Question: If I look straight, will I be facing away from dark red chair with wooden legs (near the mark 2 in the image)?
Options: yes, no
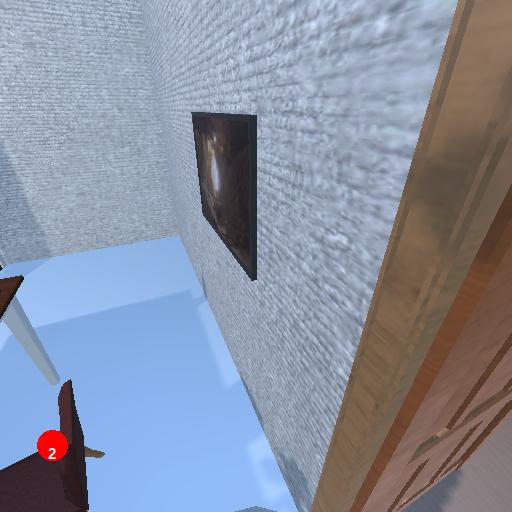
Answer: yes